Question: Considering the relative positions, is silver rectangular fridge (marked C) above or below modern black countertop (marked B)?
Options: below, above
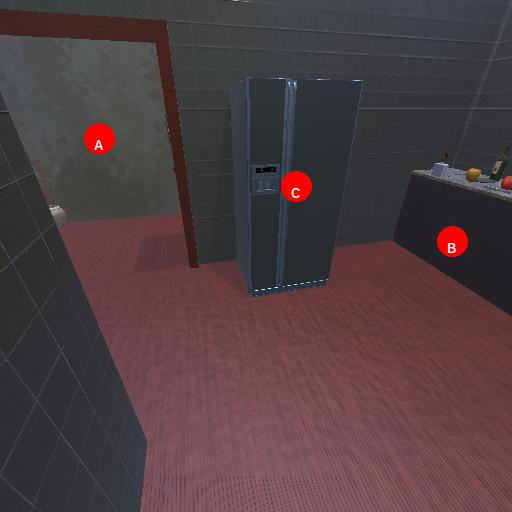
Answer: below